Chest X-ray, PA view. Patient: 62 years old, sex M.
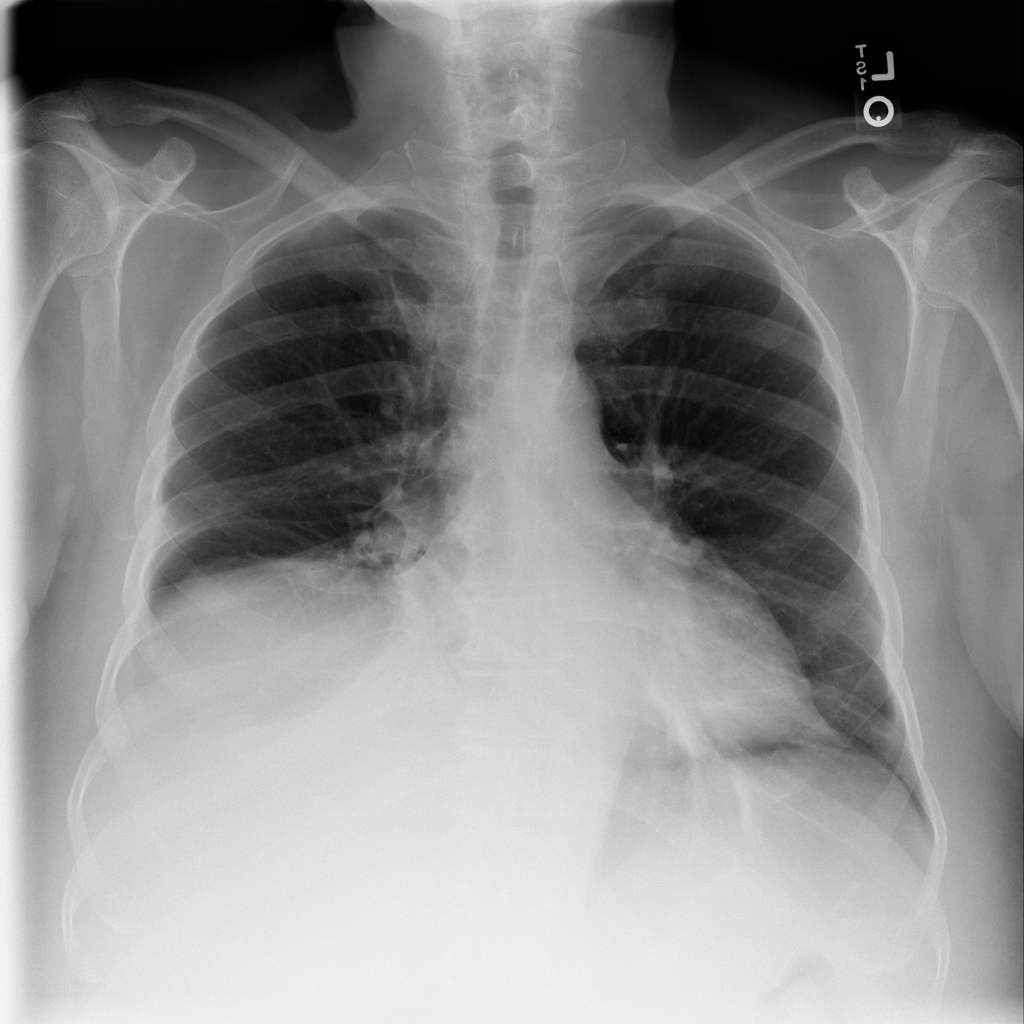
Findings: Atelectasis, Infiltration